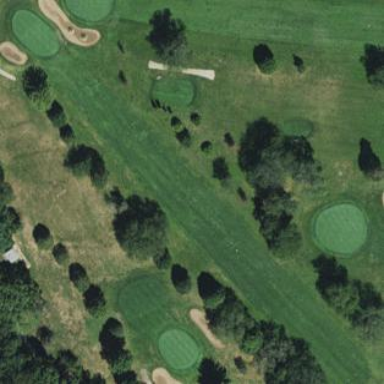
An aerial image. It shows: Golf fairway in the image.